Current action and preconditions to check: trajectory_clear

Your task: For each precondition in the list above, predict whether it will hold at this action.

Consider the current scene as observed from the mobile robot's camera, and analyze the predicted future states of all dynamic agents (e.g., people, animals, vehicles, or any moving entities) within the NEXT SECOND.

IMPORTANT: Only answer "very likely" if you are absolutely certain—based on strong, clear evidence—that a dynamic agent will violate the precondition in the predicted future state. Do NOT answer "very likely" for unlikely, ambiguous, or low-probability risks.

Ask yourself for each precondition: Is there a high probability, with clear and convincing evidence, that the predicted future states of any dynamic agent will interfere with the predicted future state of the currently executing action within the NEXT SECOND, causing that precondition to fail?

Assess the risk level based on these predictions. Use "likely" or "very likely" if motions create a clear risk of interference.

Use "neutral" or "improbable" if agents are nearby but their predicted paths are clearly diverging or non-conflicting.

Failure Risk Categories: "very improbable", "improbable", "neutral", "likely", "very likely"

Answer Format: Output ONLY the probability_of_failure value from these categories: "very improbable", "improbable", "neutral", "likely", "very likely"

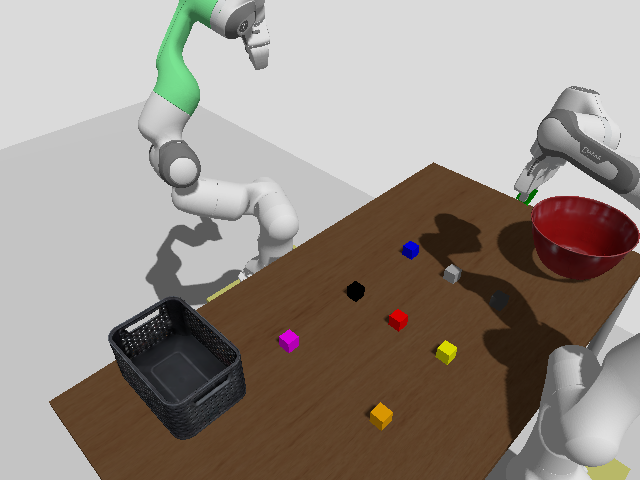

Answer: very improbable